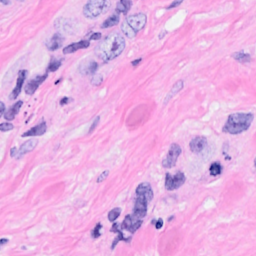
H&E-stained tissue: Breast